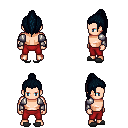
a pixel art fantasy rpg character, male body template, human, light skin, steel arm armor, red pants, raven long topknot hairstyle, gray slippers, four views (front, back, left, right), 2x2 character sprite sheet, small pixel art, hard edges, no anti-aliasing